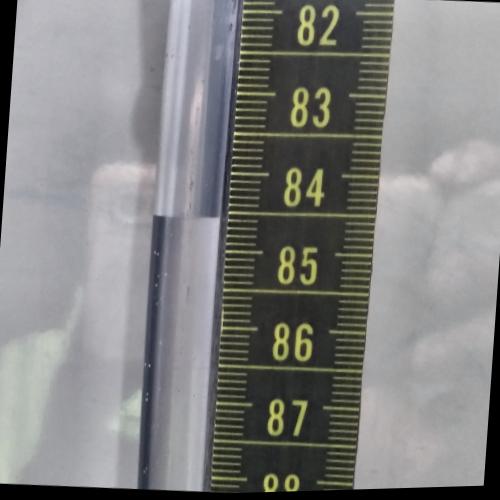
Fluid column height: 84.6 cm